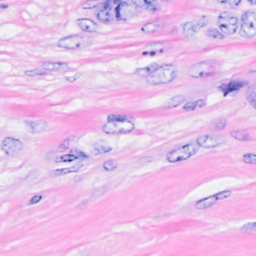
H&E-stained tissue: Breast